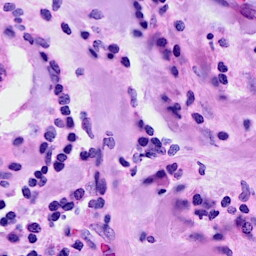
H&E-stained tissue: Breast